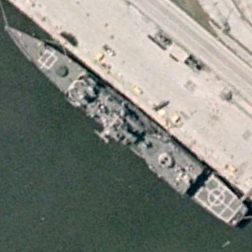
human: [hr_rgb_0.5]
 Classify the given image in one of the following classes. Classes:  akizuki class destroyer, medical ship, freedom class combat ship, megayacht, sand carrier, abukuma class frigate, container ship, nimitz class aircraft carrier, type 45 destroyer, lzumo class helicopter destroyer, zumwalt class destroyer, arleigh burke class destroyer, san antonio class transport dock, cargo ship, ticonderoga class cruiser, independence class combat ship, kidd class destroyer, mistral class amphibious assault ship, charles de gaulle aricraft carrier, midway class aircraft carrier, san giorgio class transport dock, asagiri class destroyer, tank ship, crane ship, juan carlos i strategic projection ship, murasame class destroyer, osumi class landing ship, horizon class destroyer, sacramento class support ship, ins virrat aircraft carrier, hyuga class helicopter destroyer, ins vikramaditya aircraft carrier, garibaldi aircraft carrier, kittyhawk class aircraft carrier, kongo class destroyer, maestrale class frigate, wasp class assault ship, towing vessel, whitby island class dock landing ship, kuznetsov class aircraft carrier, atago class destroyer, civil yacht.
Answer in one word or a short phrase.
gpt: Ticonderoga class cruiser